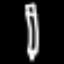
Label: pencil